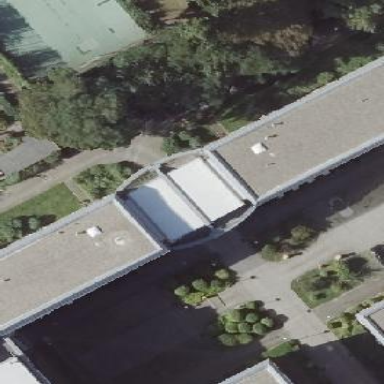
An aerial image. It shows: Office building.